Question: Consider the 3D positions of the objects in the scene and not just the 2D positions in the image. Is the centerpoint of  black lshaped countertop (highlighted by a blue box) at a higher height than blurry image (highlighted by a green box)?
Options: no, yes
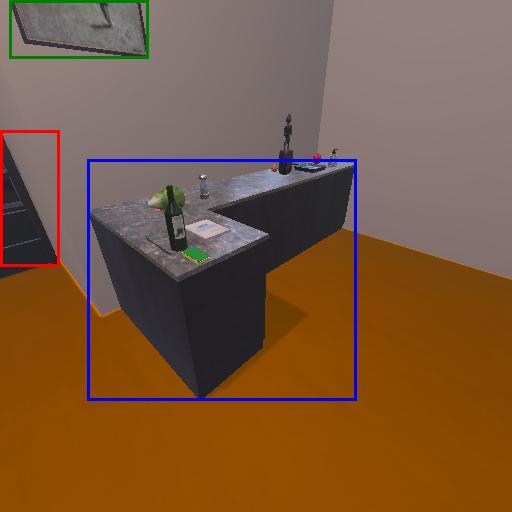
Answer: no